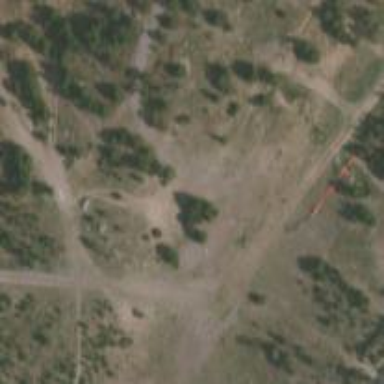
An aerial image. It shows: Disc golf basket.